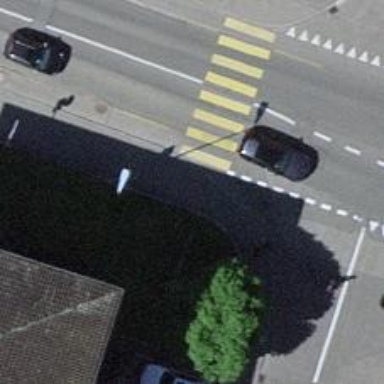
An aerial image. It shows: Asphalt sidewalk with separate asphalt cycleway.